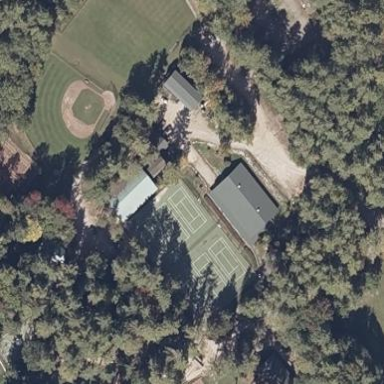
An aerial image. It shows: Tennis court in leisure pitch.